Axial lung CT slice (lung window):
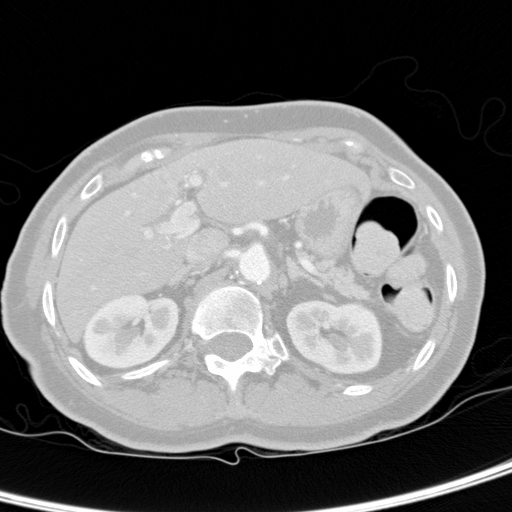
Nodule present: no